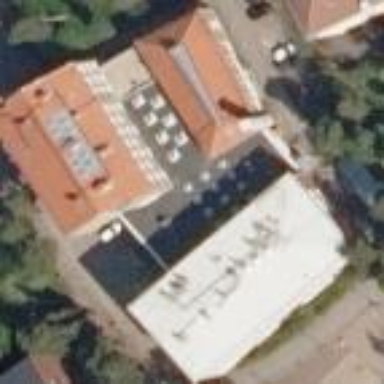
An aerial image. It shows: Public building.